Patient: sex M, age 52
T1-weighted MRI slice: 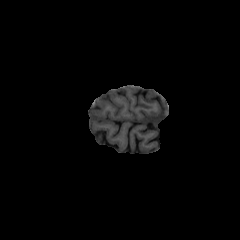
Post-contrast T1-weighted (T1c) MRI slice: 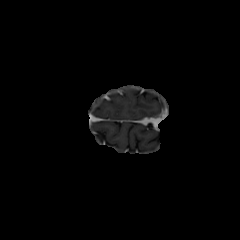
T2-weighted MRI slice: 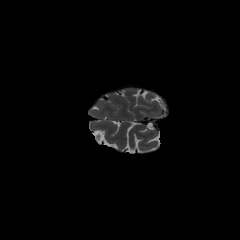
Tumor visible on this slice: no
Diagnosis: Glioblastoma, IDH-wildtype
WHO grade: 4